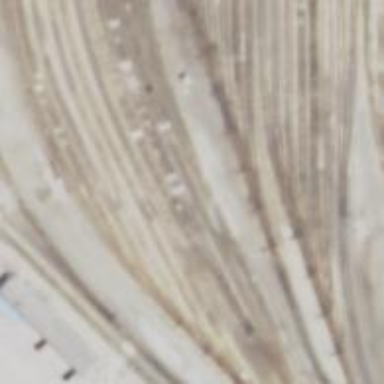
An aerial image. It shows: Railway yard.